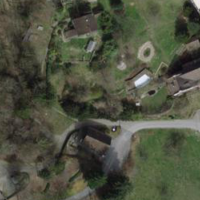
EUNIS habitat code: 55
Species observed at this site:
Lamium galeobdolon
Galeopsis tetrahit
Filipendula ulmaria